Question: I'm following <URL> instructions to install haskell-mode on Ubuntu 12. However when I get to the point of typing 'M-x customize-option RET pac' then Emacs says: no match! All the customizable variables are shown in the picture below.
Any idea what is going wrong?

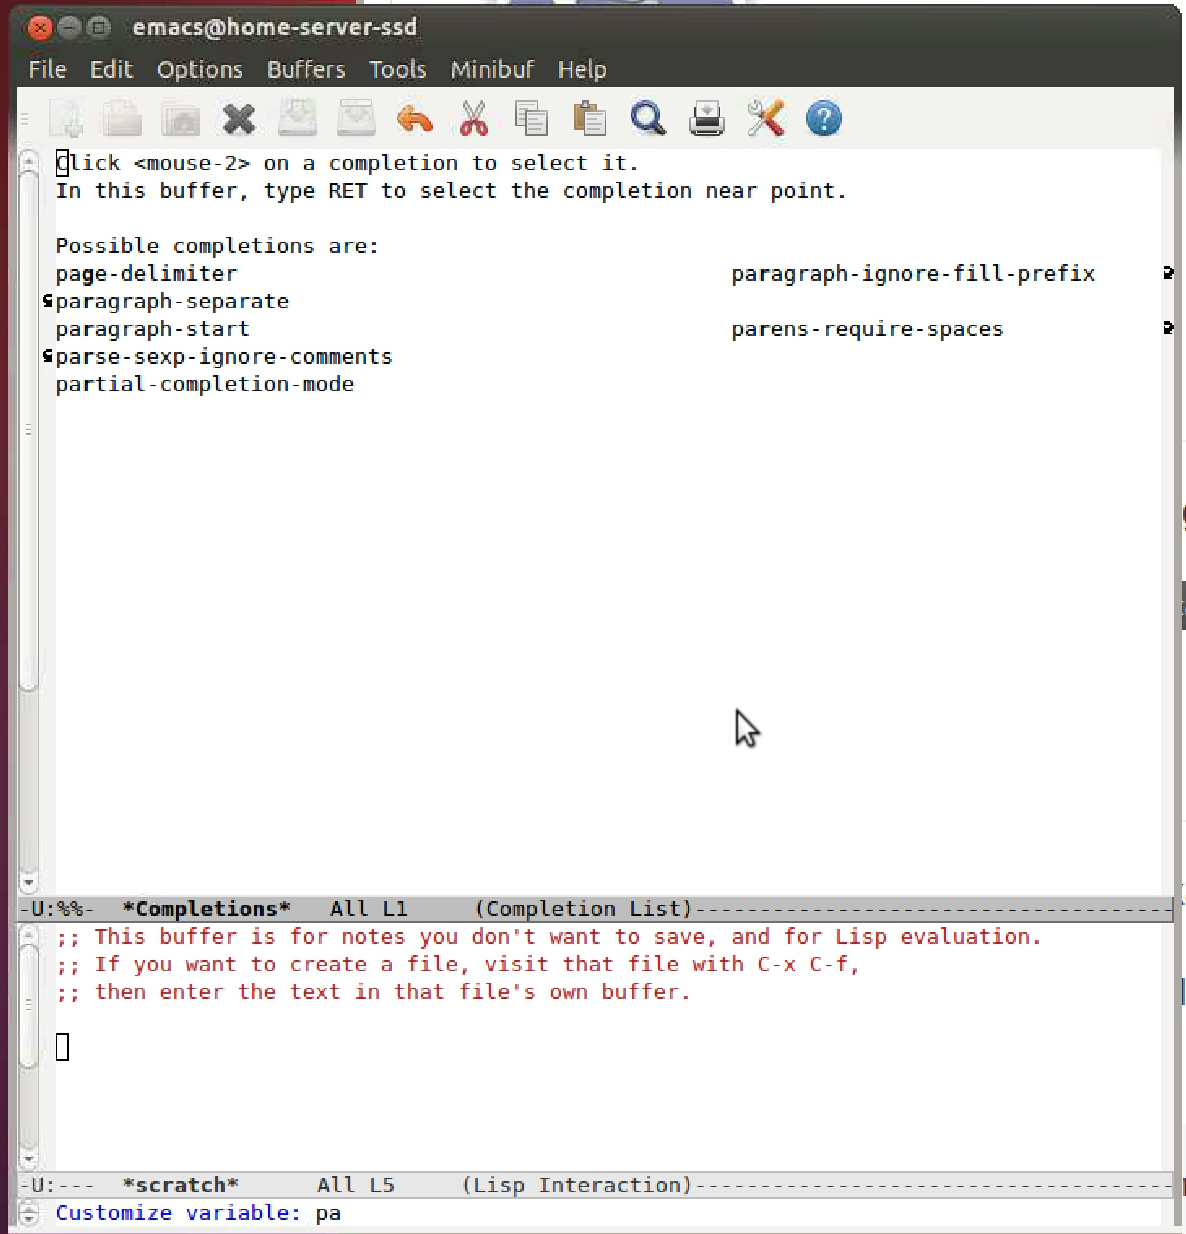
Answer: Go to your 'init.el' file ('~/.emacs.d/init.el') and place this there:
'''
(setq package-archives
'(("gnu" . "http://elpa.gnu.org/packages/")
("original" . "http://tromey.com/elpa/")
("org" . "http://orgmode.org/elpa/")
("marmalade" . "http://marmalade-repo.org/packages/")
("melpa" . "http://melpa.milkbox.net/packages/")))
(package-initialize)
'''
And then do 'M-x package-refresh-contents' and you can install 'haskell-mode' from there. Also make sure that your Emacs version is >= 24 since 'package.el' is bundled with only higher version. If you are using older version, you may have to manually install that package.